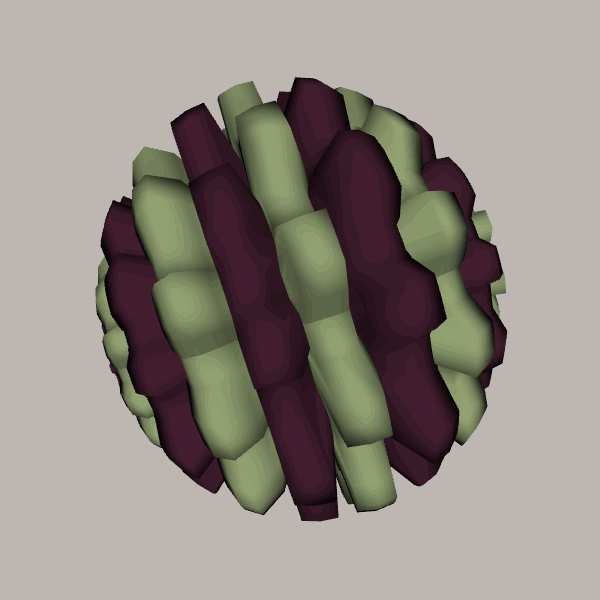
Background: light